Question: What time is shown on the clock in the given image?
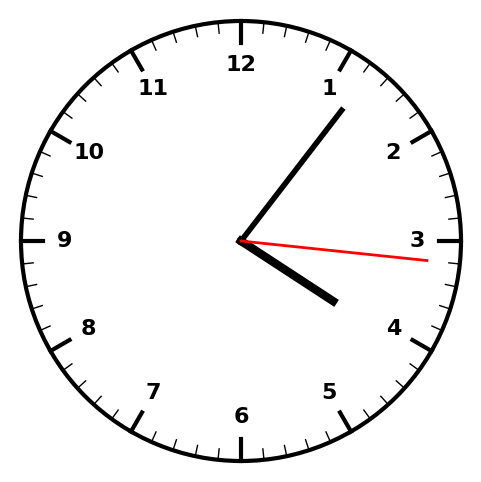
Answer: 04:06:16